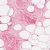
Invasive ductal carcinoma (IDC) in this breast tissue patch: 0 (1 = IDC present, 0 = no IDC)